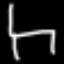
Label: chair